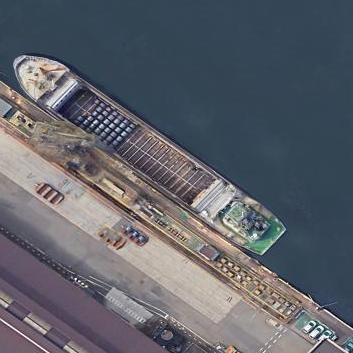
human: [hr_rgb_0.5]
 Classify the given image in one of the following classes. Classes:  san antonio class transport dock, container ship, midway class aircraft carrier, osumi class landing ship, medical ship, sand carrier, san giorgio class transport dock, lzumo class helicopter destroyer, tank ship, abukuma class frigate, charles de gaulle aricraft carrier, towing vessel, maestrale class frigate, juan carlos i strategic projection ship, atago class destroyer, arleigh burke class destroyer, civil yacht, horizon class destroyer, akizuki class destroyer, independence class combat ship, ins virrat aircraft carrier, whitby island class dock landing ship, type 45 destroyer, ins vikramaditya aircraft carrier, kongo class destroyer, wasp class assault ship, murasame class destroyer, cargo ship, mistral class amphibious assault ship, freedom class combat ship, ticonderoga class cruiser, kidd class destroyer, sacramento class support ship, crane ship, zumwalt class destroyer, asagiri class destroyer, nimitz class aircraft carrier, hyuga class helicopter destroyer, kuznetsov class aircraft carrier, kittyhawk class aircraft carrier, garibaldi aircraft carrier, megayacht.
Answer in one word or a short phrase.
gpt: Cargo ship